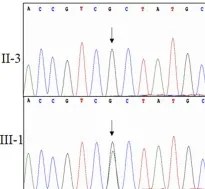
The genetic analysis of family. (C) Alignment of multiple DHDDS protein sequences across species. The R38H affected amino acid locates in the highly conserved amino acid region in different mammals (from Ensembl). Letters in red show the R38 site.
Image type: chart (chart)